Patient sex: M
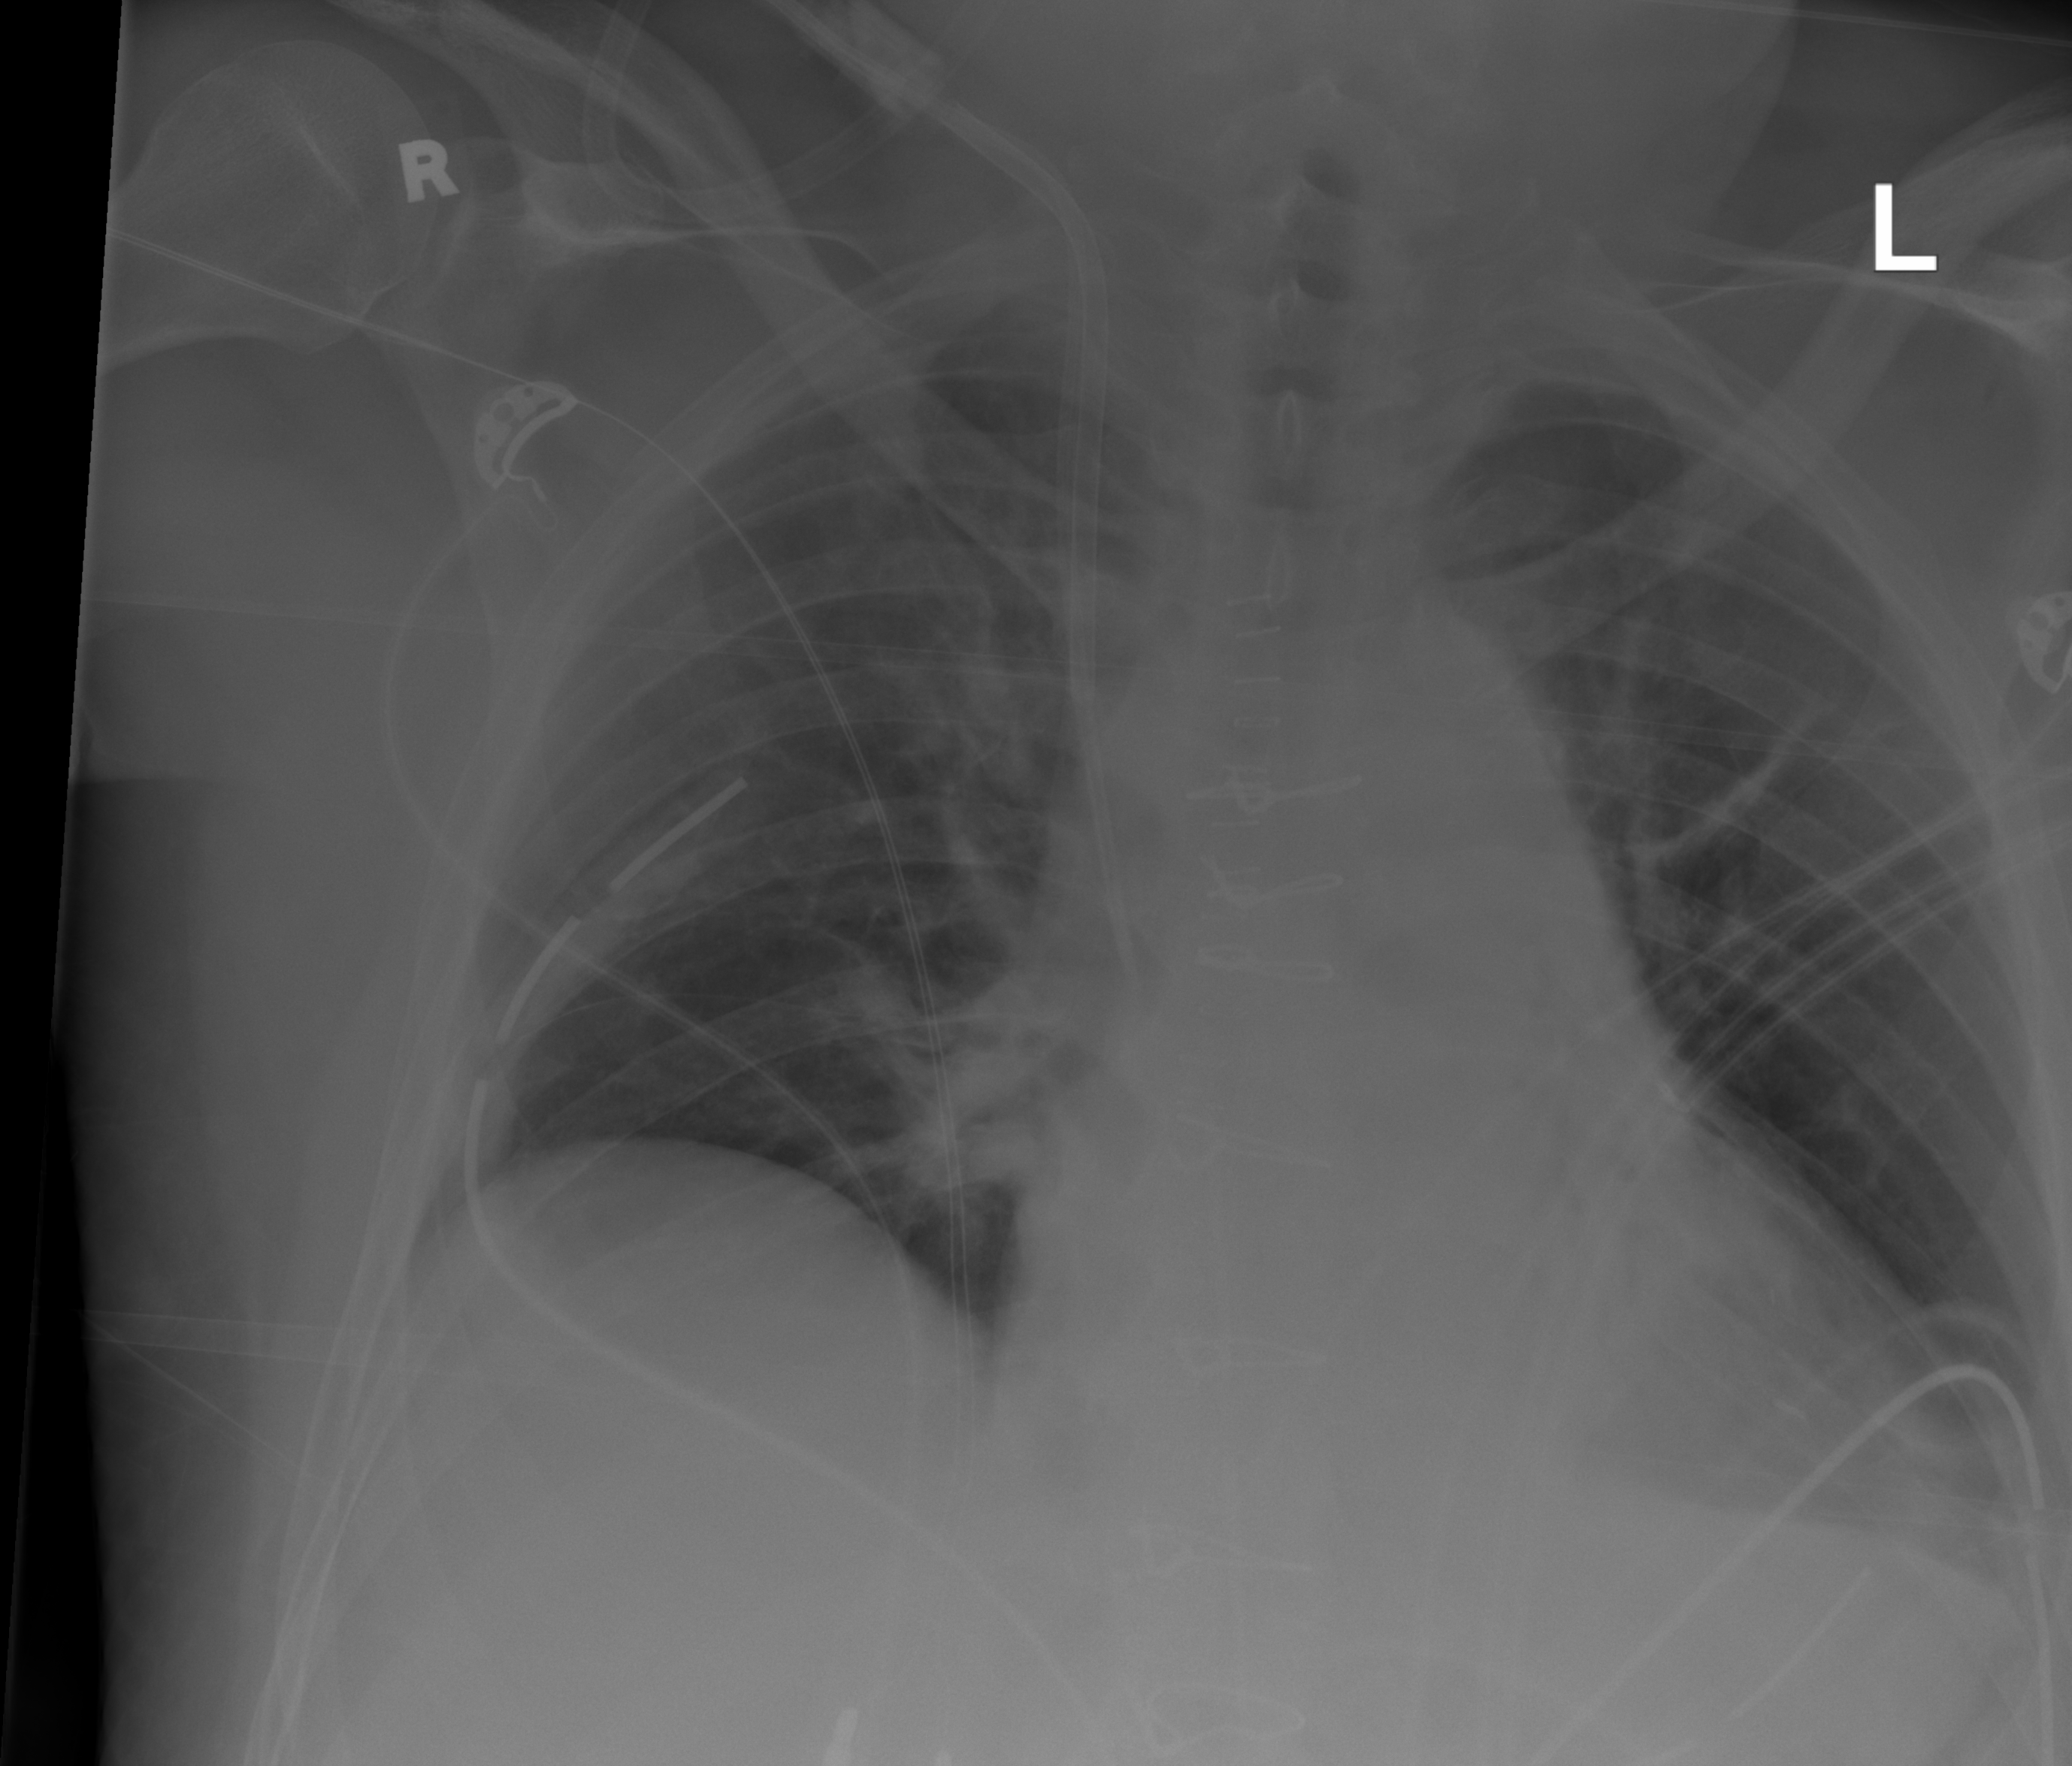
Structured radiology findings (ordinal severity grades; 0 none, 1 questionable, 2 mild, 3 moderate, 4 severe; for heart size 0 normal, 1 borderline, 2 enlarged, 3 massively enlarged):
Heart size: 1
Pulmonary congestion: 0
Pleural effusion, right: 0
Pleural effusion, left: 2
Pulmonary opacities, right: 0
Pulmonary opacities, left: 0
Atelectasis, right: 2
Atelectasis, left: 2